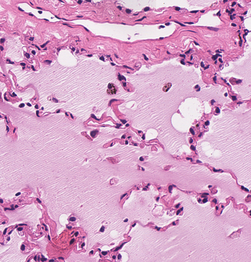
Tumor epithelial tissue: no
Tumor-associated stroma tissue: no
Normal tissue: yes